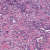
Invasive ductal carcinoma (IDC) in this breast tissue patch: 1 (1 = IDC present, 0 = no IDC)